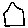
Label: house